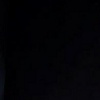
Label: space